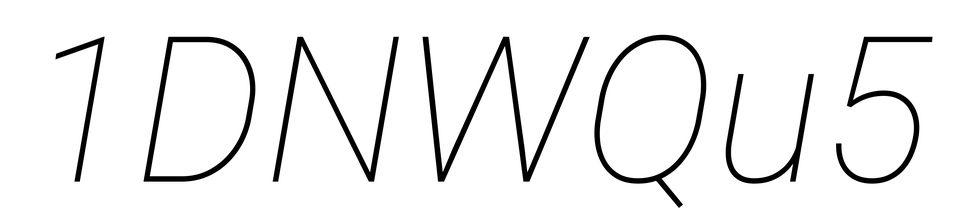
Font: Roboto-Italic_Thin_Italic